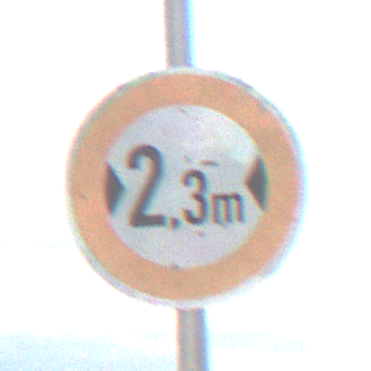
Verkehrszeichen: TatsaechlicheBreite2Komma3
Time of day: SunriseSunset
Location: Outdoor (Nature)
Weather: PartlyCloudy
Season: NotSpecified
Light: Natural